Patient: sex M, age 57
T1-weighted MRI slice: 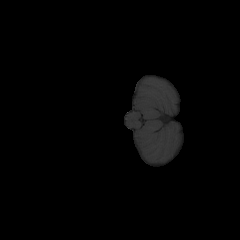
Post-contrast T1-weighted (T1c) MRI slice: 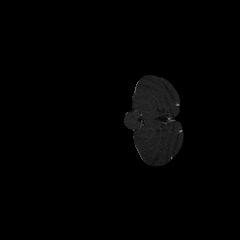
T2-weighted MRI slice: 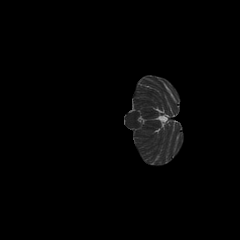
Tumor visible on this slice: no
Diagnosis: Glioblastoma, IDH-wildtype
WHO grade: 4